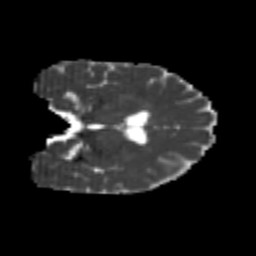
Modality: MD
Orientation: coronal
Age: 24
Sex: female
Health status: healthy
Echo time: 0.074 s